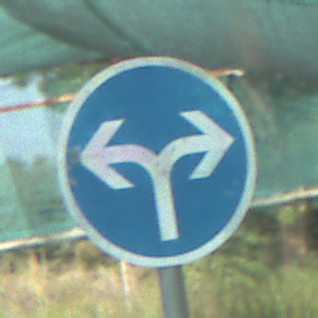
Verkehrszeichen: VorgeschriebeneFahrtrichtungRechtsOderLinks
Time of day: MorningAfternoon
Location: Roofed (Special)
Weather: PartlyCloudy
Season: NotSpecified
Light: Natural